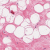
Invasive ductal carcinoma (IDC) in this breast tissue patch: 0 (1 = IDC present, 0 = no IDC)